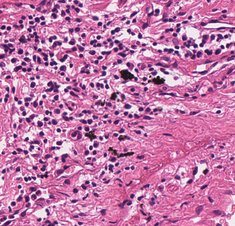
Tumor epithelial tissue: no
Tumor-associated stroma tissue: yes
Normal tissue: no